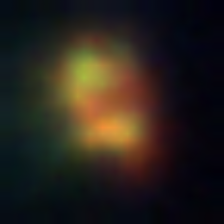
Taxon: NanoPlankton
Group: Other